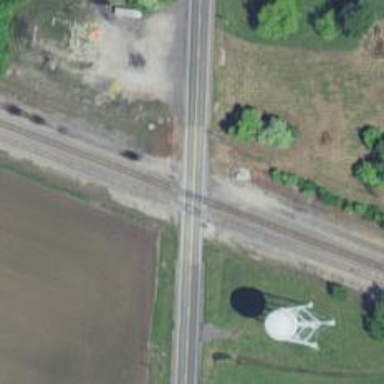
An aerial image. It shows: Railway level crossing.